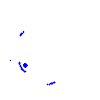
Particle: kaon